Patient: sex F, age 43
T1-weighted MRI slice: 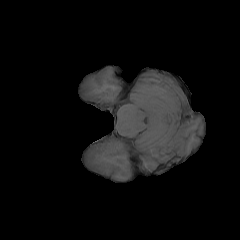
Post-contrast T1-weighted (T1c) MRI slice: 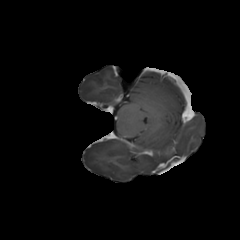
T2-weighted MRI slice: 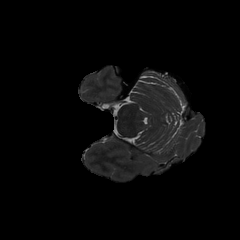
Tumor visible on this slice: no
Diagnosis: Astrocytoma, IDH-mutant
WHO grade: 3